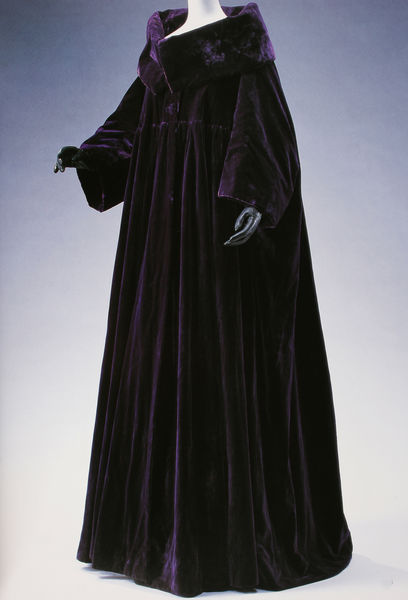
Titel: Abendmantel aus violettem Samt
Künstler: Cristobal Balenciaga
Standort: Kyoto (Japan)
Institution: Kyoto Costume Institute
Schlagwörter: blau, dunkel, hand, schatten, umhang, abend, elegant, frankreich, frau, handschuhe, kleid, licht, nacht, schwarz, weiss, dame, fest, mode, party, falten, kragen, lang, pelz, samt, weit, ärmel, hände, gewand, mantel, fell, schleppe, italien, warm, farbe, lila, violett, winter, falte, glanz, robe, glänzen, glänzend, überwurf, edel, reflexion, abendkleid, foto, fotografie, schimmer, indigo, schulterfrei, violet, schnitt, nerz, puppe, ausgehen, wärme, pelzmantel, wintermantel, leder, priester, weich, cape, design, reflektierend, purpur, kapuze, schimmernd, bodenlang, mauve, dior, joop, modepuppe, ausladend, chanel, coco chanel, abendmantel, aubergine, coco, damenmantel, damenmatel, dionr, dunkelviolett, maxi, nezr, trompetenärmel, yves saint laurent, zobel